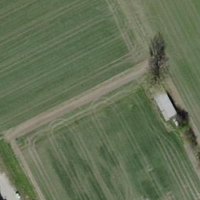
EUNIS habitat code: 52
Species observed at this site:
Lanius collurio